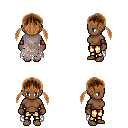
a pixel art fantasy rpg character, female body template, human, dark skin, gray tattered cape, gold greaves, brown twin-tailed hairstyle, leather bracers, four views (front, back, left, right), 2x2 character sprite sheet, small pixel art, hard edges, no anti-aliasing